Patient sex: F
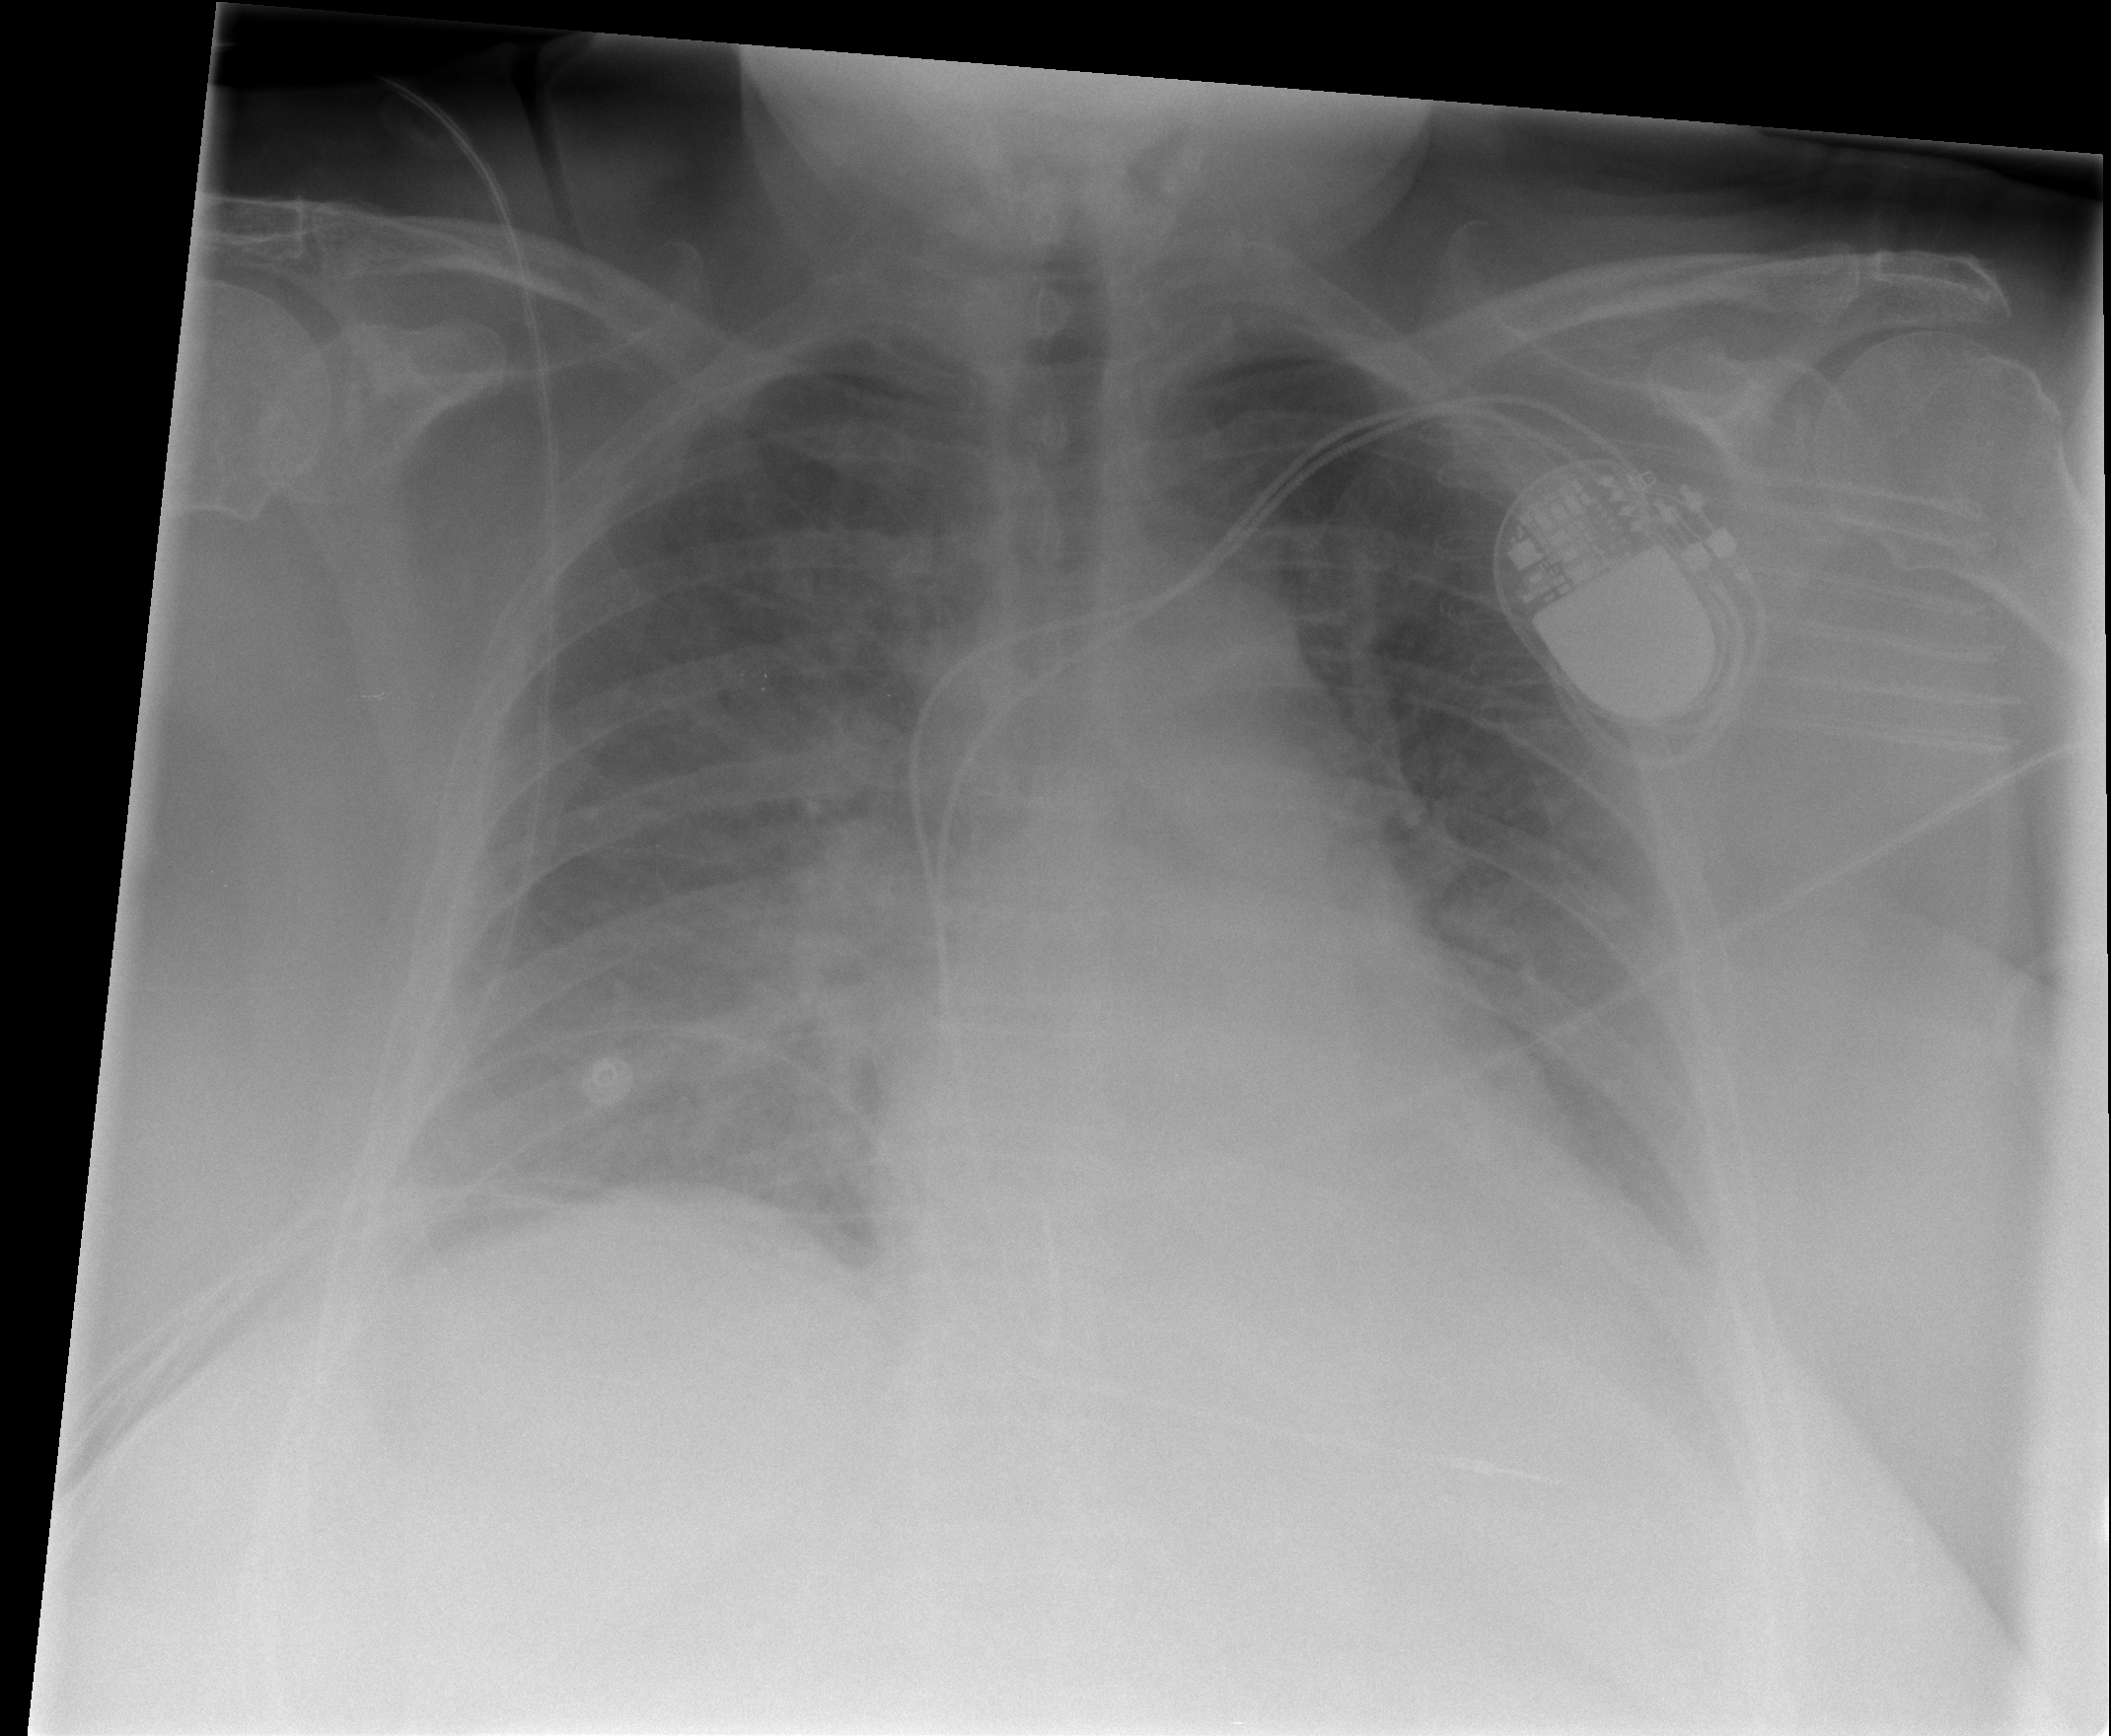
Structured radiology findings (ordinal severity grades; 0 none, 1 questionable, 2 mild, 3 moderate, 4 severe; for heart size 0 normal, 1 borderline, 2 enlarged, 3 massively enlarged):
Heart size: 2
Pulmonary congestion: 2
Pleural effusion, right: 2
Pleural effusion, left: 2
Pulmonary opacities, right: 0
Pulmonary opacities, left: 0
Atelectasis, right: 0
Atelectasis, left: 0